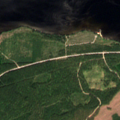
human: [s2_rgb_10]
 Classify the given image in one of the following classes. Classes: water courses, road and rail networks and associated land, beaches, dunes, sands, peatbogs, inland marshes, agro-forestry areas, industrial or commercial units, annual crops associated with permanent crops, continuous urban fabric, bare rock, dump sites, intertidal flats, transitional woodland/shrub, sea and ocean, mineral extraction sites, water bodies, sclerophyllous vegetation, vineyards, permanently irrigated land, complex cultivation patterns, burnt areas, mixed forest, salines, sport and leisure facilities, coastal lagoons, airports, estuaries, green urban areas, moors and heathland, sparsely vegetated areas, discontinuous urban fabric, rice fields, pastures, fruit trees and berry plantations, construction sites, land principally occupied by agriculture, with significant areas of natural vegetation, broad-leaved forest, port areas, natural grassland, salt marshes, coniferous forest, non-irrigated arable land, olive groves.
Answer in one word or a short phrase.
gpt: coniferous forest, transitional woodland/shrub, water bodies